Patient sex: M
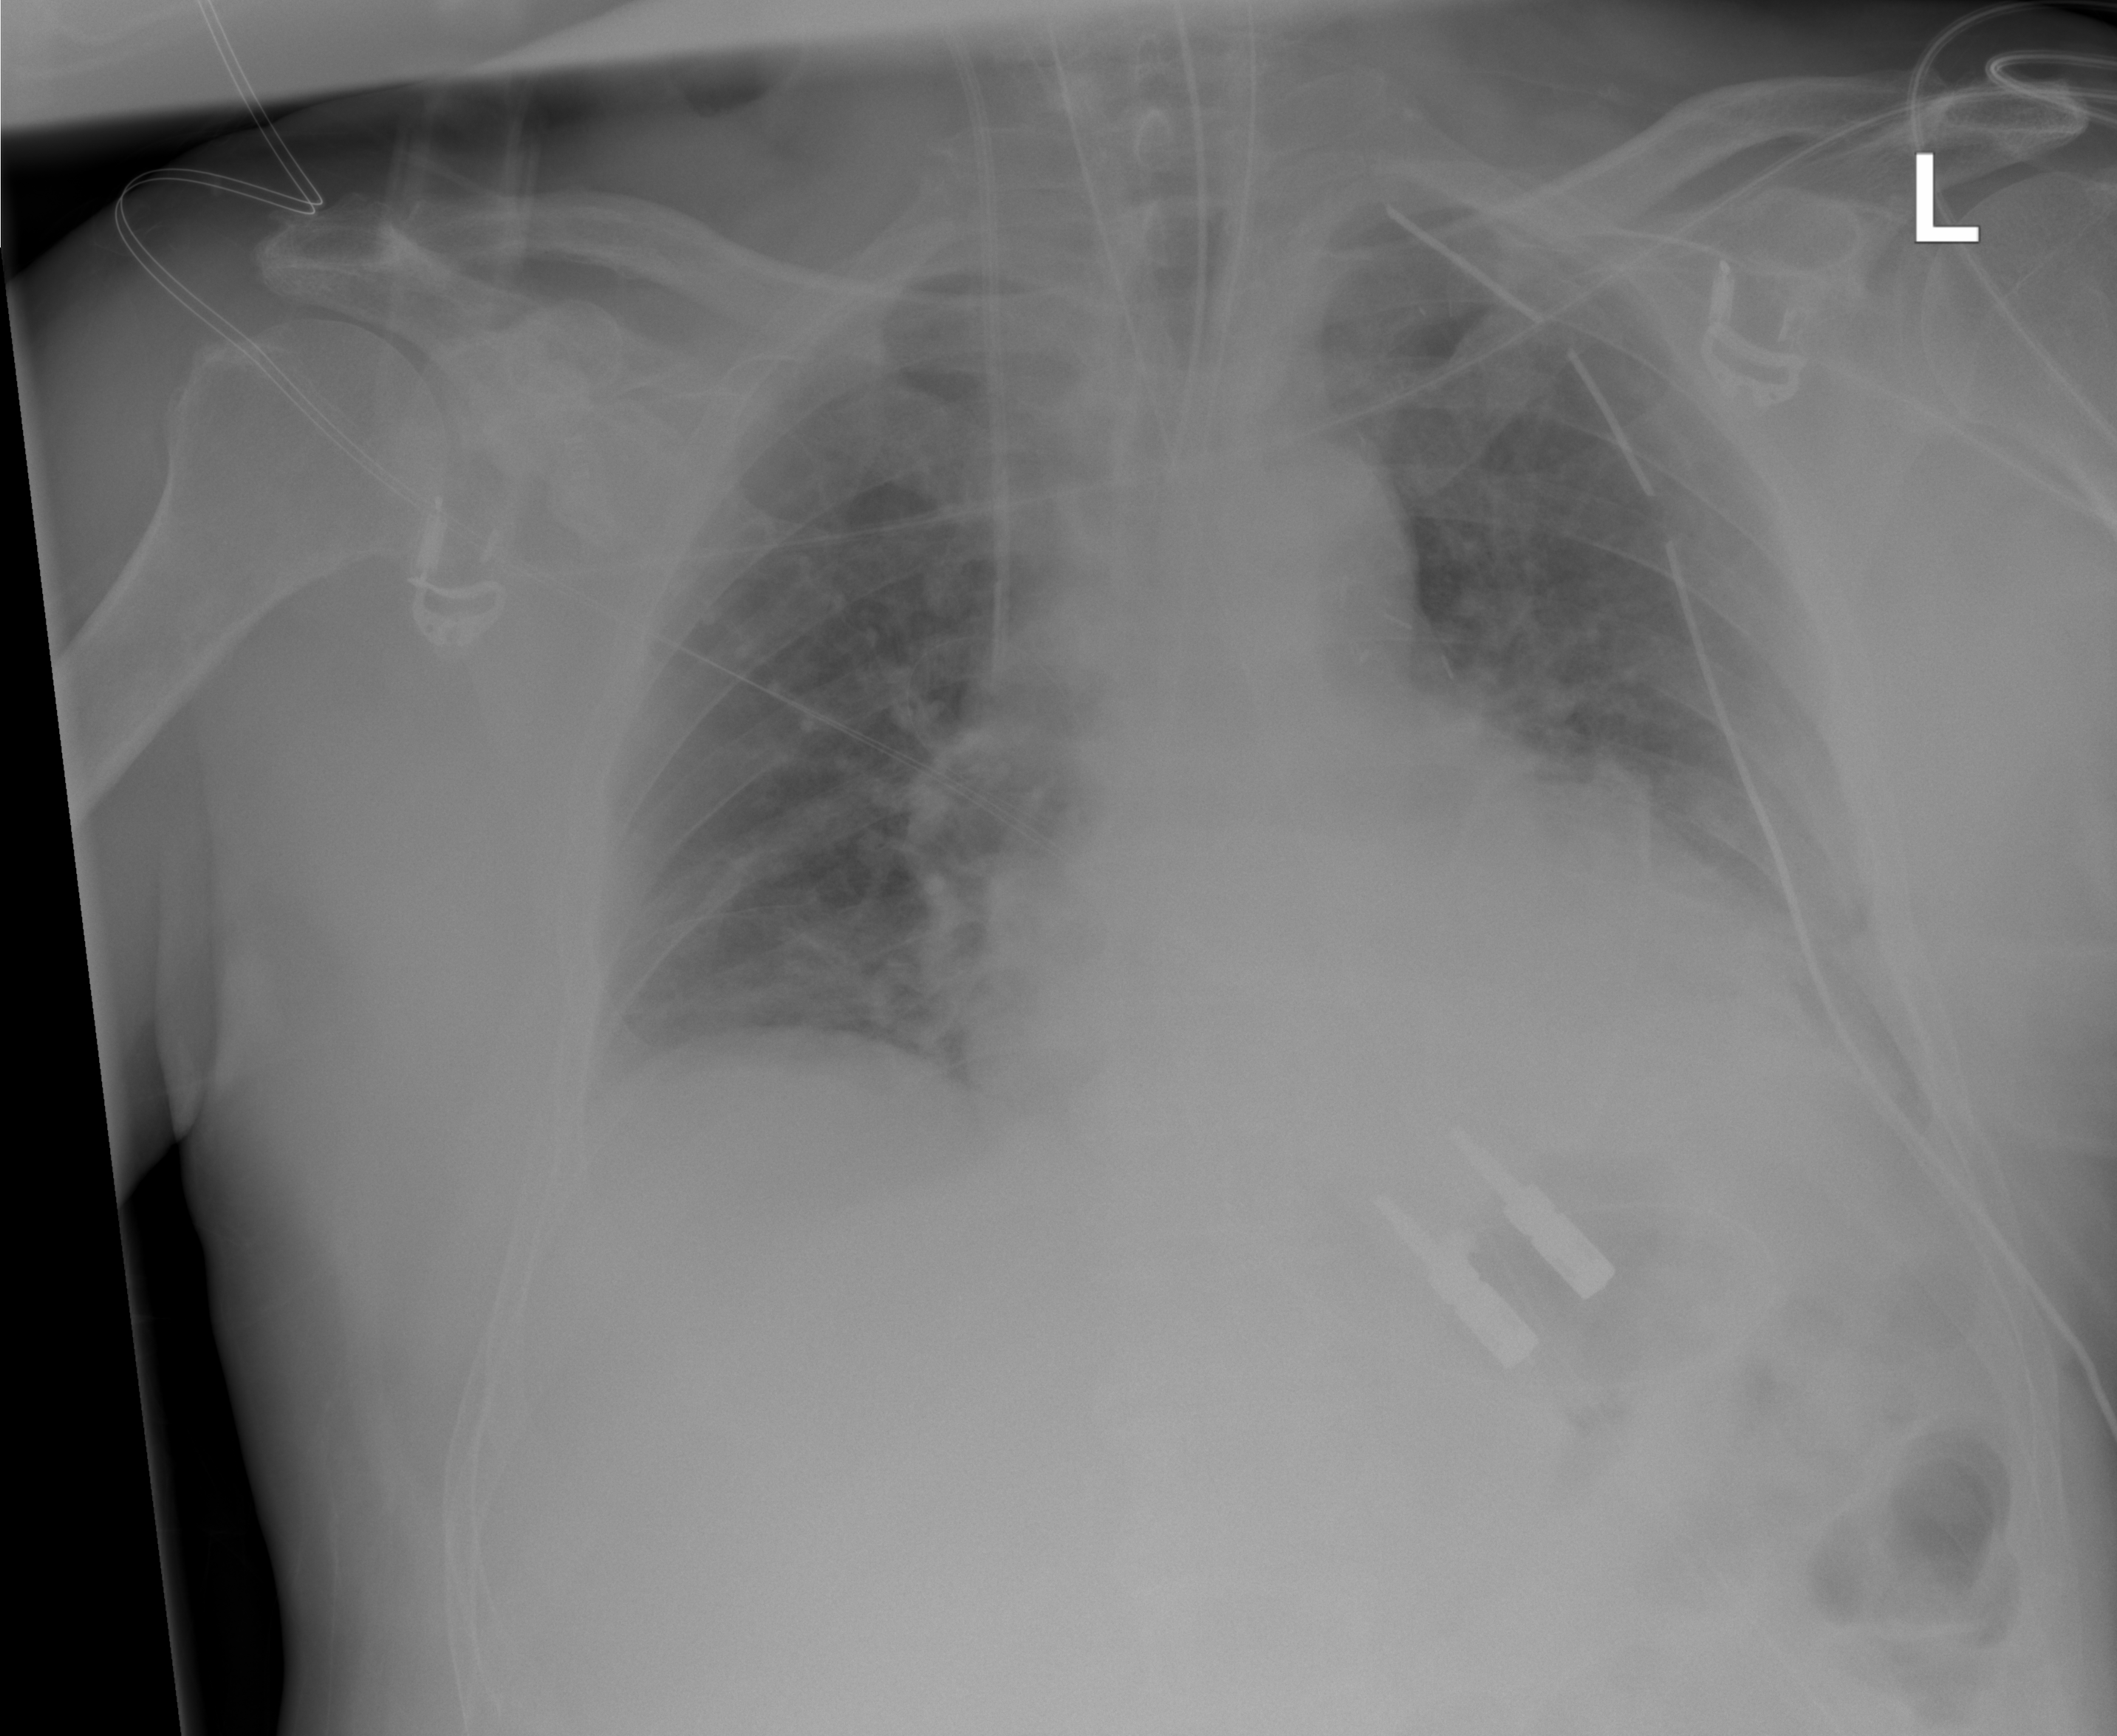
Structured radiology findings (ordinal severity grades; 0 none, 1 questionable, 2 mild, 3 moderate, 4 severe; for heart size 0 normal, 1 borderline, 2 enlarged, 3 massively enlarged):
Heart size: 1
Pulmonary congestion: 2
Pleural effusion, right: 0
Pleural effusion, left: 1
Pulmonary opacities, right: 0
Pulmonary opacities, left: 0
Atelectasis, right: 0
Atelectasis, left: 2